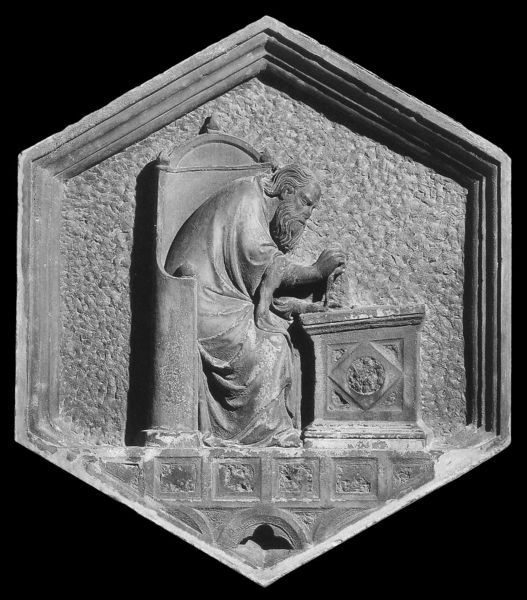
Titel: Reliefs vom Campanile des Domes in Florenz
Künstler: Andrea Pisano
Institution: Florenz, Museo dell’Opera del Duomo
Schlagwörter: feder, hand, mann, grau, marmor, nase, stirn, stuhl, tisch, blick, muster, ornament, bart, rahmen, sockel, stein, steine, vollbart, ärmel, gewand, haare, sessel, sitzend, gebeugt, arbeit, relief, schrift, seitlich, schreibtisch, lehne, italien, rand, thron, lesen, steinmetz, foto, gewölbe, greis, philosoph, buch, eckig, kachel, pult, schreiben, antik, toga, griechenland, mönch, beugung, kassetten, schreiber, schreibpult, quadrat, zeichner, gemeißelt, sechseck, schreibend, fließe, evangelist, pentagon, schreibe, gemeiselt, 6, medalliom, 6 eck, steihn, bkucj